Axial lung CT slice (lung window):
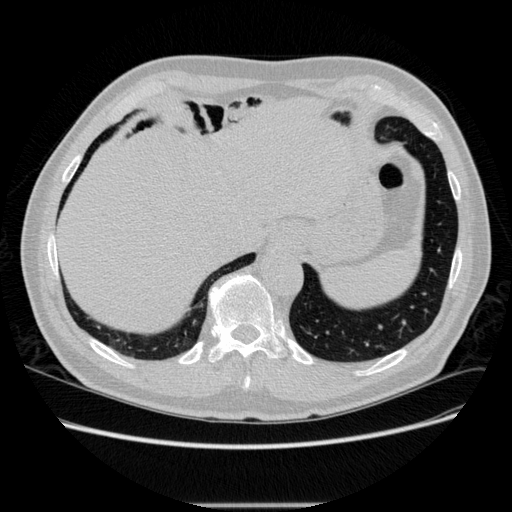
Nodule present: no